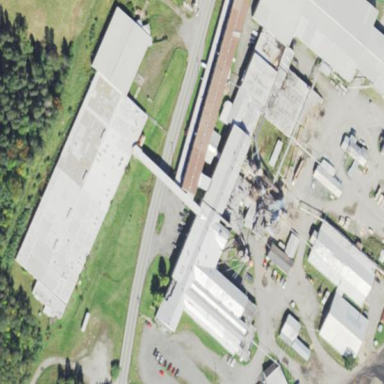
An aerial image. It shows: Industrial building used as sawmill.